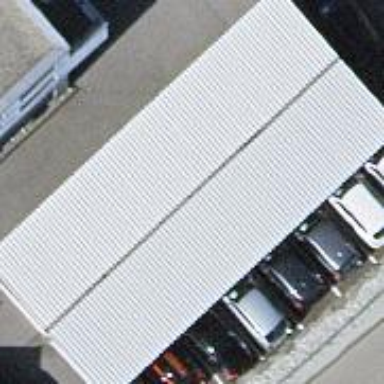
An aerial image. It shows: Carport structure.